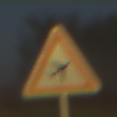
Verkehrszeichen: FlugbetriebLinks
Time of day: SunriseSunset
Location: Outdoor (Nature)
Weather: Clear
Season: NotSpecified
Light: Natural